Question: Is it possible to do in XAML something like ffloat:left for an image in CSS. I need to create something like this:

with variable image dimensions and text length.
: The text warp around the image is not static in my case, it is create in C# code that returns a list of TextBlock elements (with Runs)
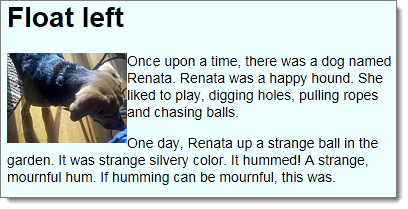
Answer: The solution seems to be using RichTextBlockOverflow and OverflowContentTarget described in this presentation: <URL>